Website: lowes
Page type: cart
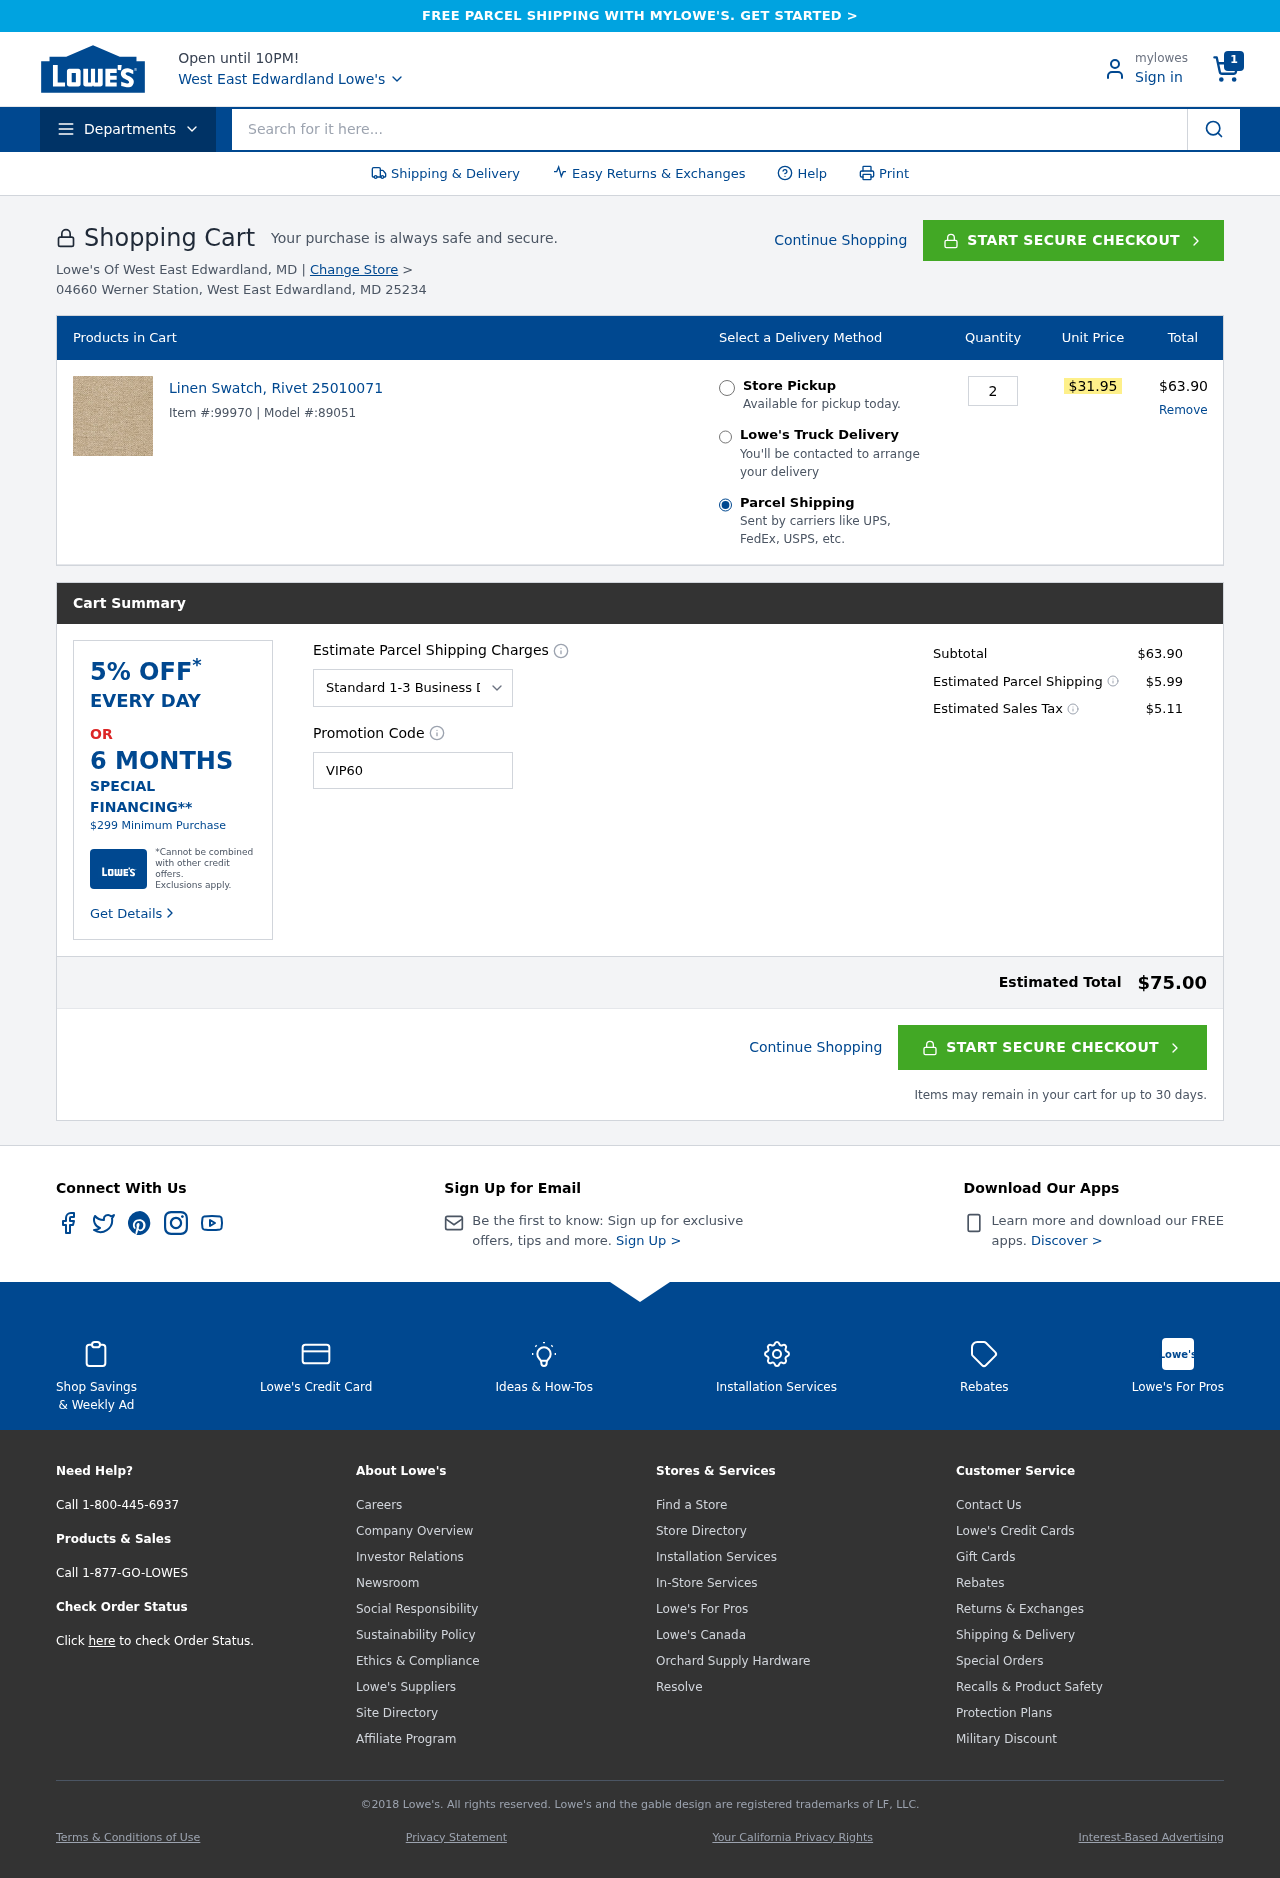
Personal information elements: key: PII_CITY
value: East Edwardland
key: PII_CITY
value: West East Edwardland
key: PII_POSTCODE
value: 25234
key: PII_PROMO_CODE
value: VIP6096
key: PII_STREET
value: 04660 Werner Station
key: PII_STATE_ABBR
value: MD
Product elements: key: PRODUCT1_NAME
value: Linen Swatch, Rivet 25010071
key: PRODUCT1_PRICE
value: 31.95
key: PRODUCT1_QUANTITY
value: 2
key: PRODUCT1_MODEL
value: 89051
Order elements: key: ORDER_NUM_ITEMS
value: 1
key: ORDER_ITEM_ID
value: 99970
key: ORDER_LINE_TOTAL
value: $63.90
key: ORDER_SUBTOTAL
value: $63.90
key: ORDER_SHIPPING_COST
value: $5.99
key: ORDER_TAX
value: $5.11
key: ORDER_TOTAL
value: $75.00
Search elements: key: HEADER_SEARCH
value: Search for it here...